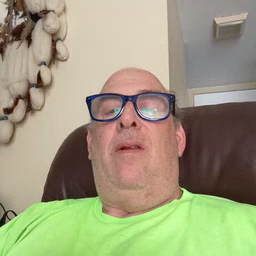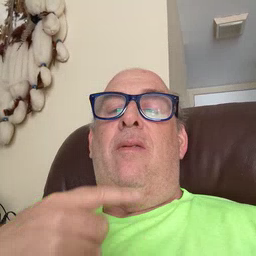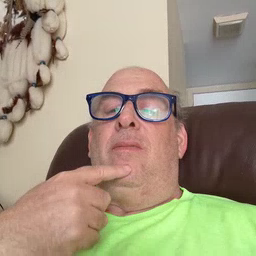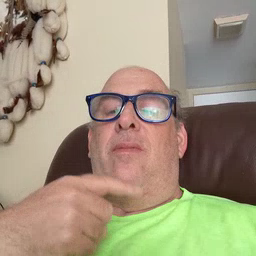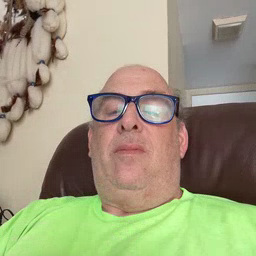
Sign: chin